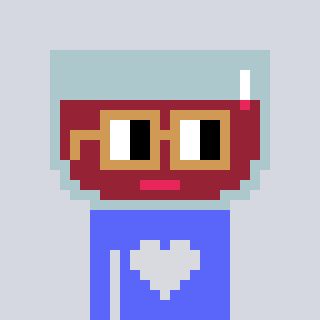
a pixel art character with square brown glasses, a wine-shaped head and a purple-colored body on a cool background